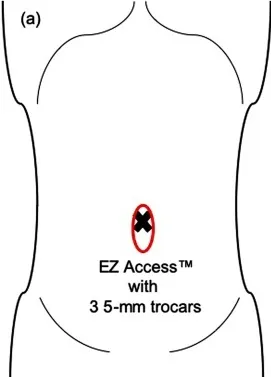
Schematic illustration of. Port placement.
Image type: pathology (immunostaining)